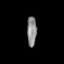
Tissue: prostate
Cell type: Fibroblasts
Senescence score: 0.7174
Nuclear area (px): 278
Mean DAPI intensity: 138.863